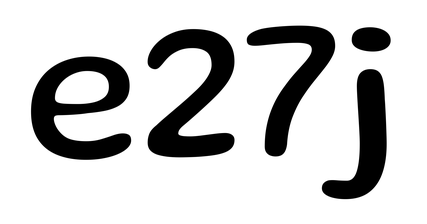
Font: Gluten_Regular